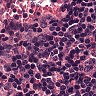
Metastatic tissue present: no